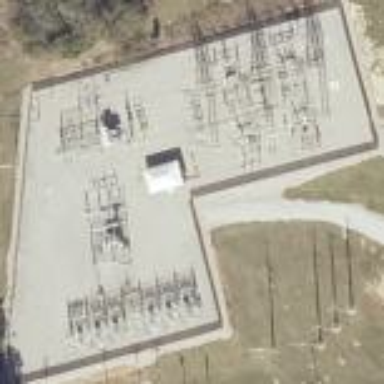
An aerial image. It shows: Distribution level power substation surrounded by fence.